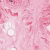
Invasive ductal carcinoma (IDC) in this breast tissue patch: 0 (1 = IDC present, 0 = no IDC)